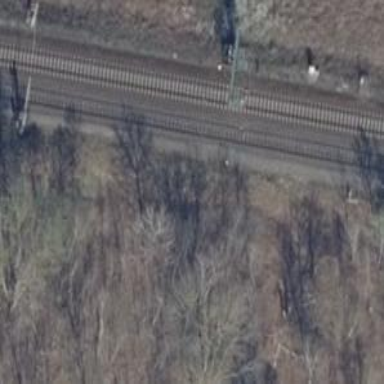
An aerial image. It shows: Railway signal.